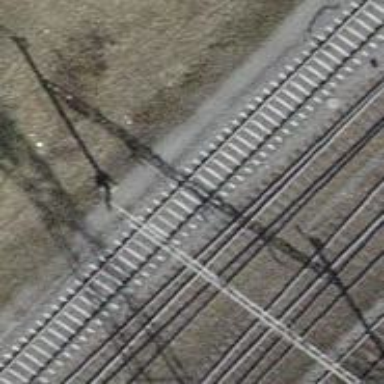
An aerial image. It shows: Railway switch.